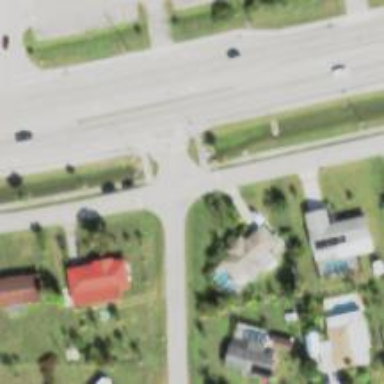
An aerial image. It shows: Traffic island located on footway.